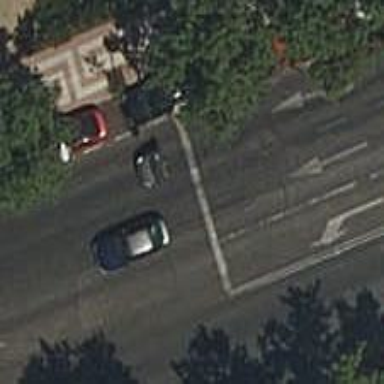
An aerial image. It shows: Road with traffic signals.